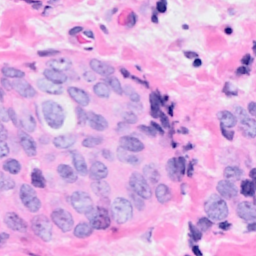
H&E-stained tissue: Breast